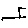
Label: star